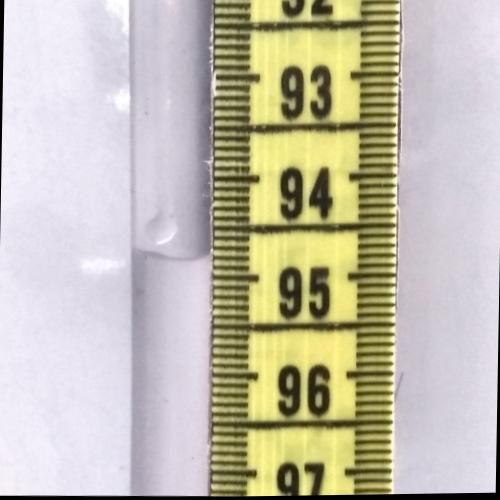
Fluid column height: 94.8 cm